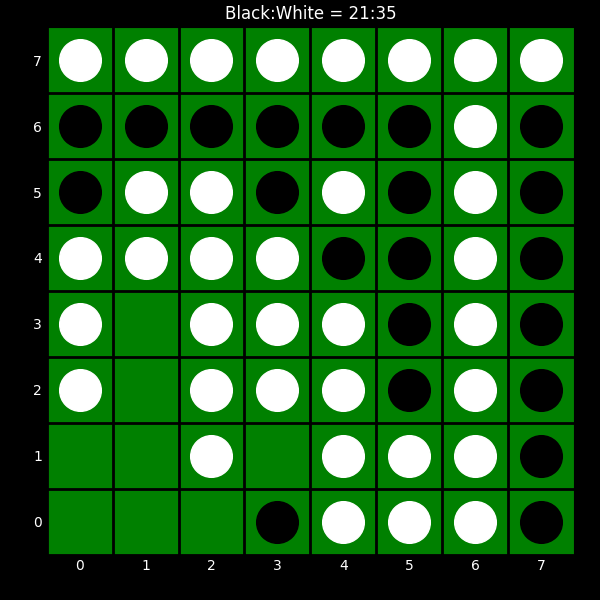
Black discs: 21
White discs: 35